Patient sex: F
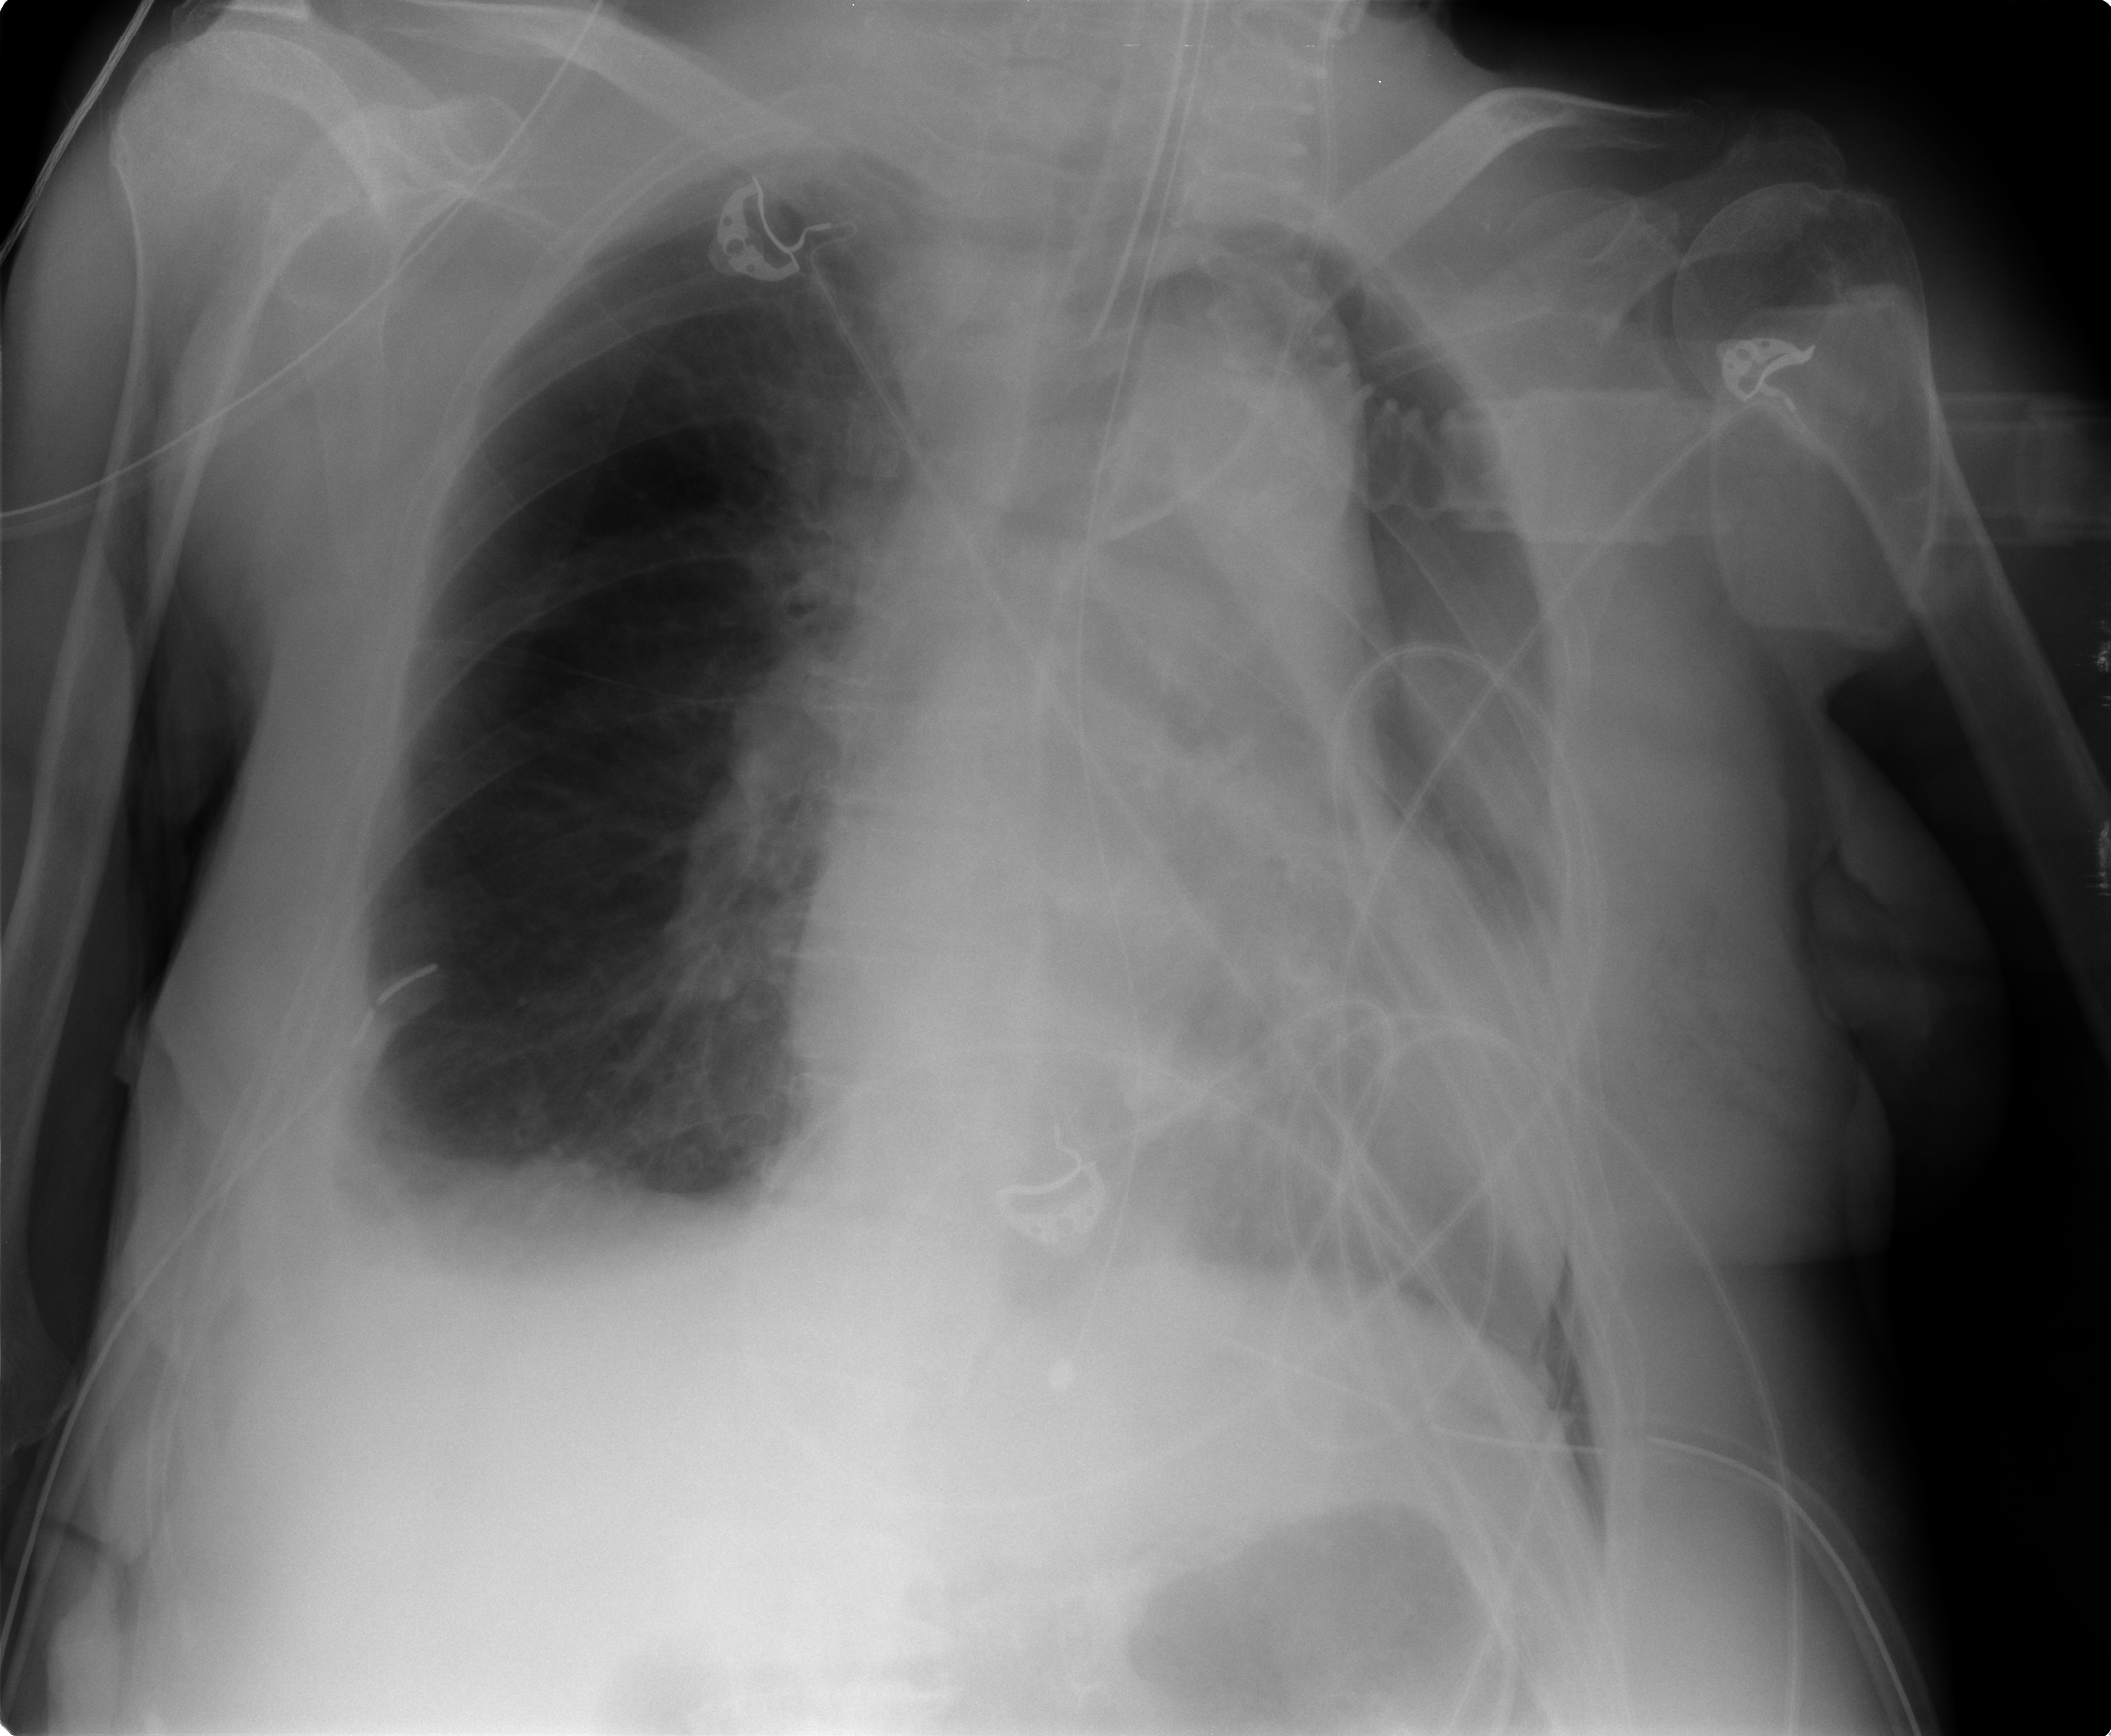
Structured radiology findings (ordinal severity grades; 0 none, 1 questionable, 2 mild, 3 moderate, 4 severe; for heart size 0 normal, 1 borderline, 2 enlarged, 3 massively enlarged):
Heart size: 2
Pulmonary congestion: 2
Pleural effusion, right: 1
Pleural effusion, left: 0
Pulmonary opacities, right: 0
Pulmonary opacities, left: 1
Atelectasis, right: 1
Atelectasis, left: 0